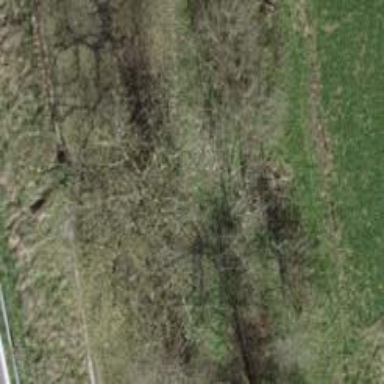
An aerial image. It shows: Beautiful tree in nature.